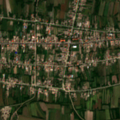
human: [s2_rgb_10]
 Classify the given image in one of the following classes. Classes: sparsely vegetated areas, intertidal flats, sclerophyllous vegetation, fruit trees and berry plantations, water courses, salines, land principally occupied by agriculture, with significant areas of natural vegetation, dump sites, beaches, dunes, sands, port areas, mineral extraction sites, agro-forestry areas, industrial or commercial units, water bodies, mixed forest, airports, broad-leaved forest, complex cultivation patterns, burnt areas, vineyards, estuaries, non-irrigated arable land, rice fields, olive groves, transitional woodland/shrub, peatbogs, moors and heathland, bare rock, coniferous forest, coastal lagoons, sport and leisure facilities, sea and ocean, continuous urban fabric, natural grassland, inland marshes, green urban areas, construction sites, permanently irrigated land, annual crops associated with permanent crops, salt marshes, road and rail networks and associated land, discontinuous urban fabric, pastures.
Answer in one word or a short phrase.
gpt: discontinuous urban fabric, non-irrigated arable land, complex cultivation patterns, land principally occupied by agriculture, with significant areas of natural vegetation